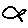
Label: fish